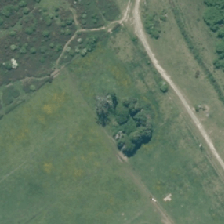
Land cover: high_producing_grassland